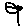
Label: flower